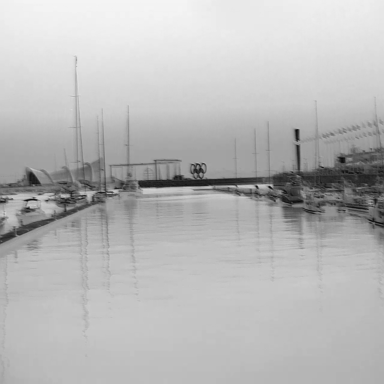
There are seven sailboats in the infrared image.